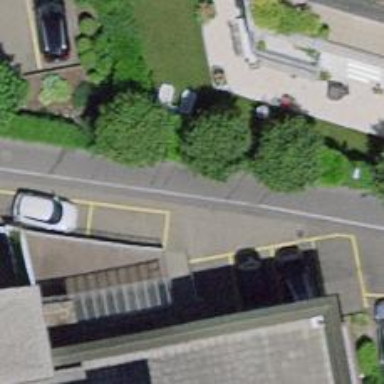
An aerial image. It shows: Asphalt road designated as living street.